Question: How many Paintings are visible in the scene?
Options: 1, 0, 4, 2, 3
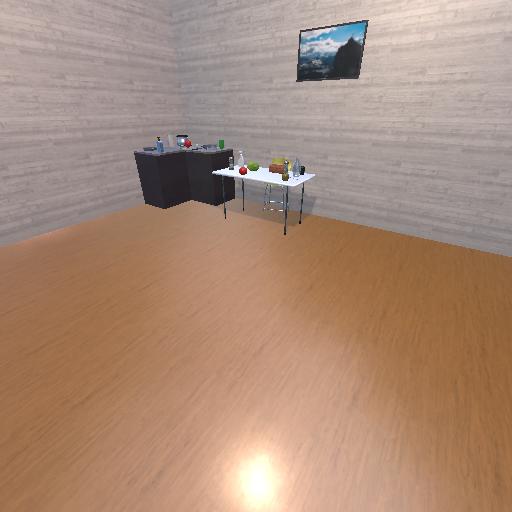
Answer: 1